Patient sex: M
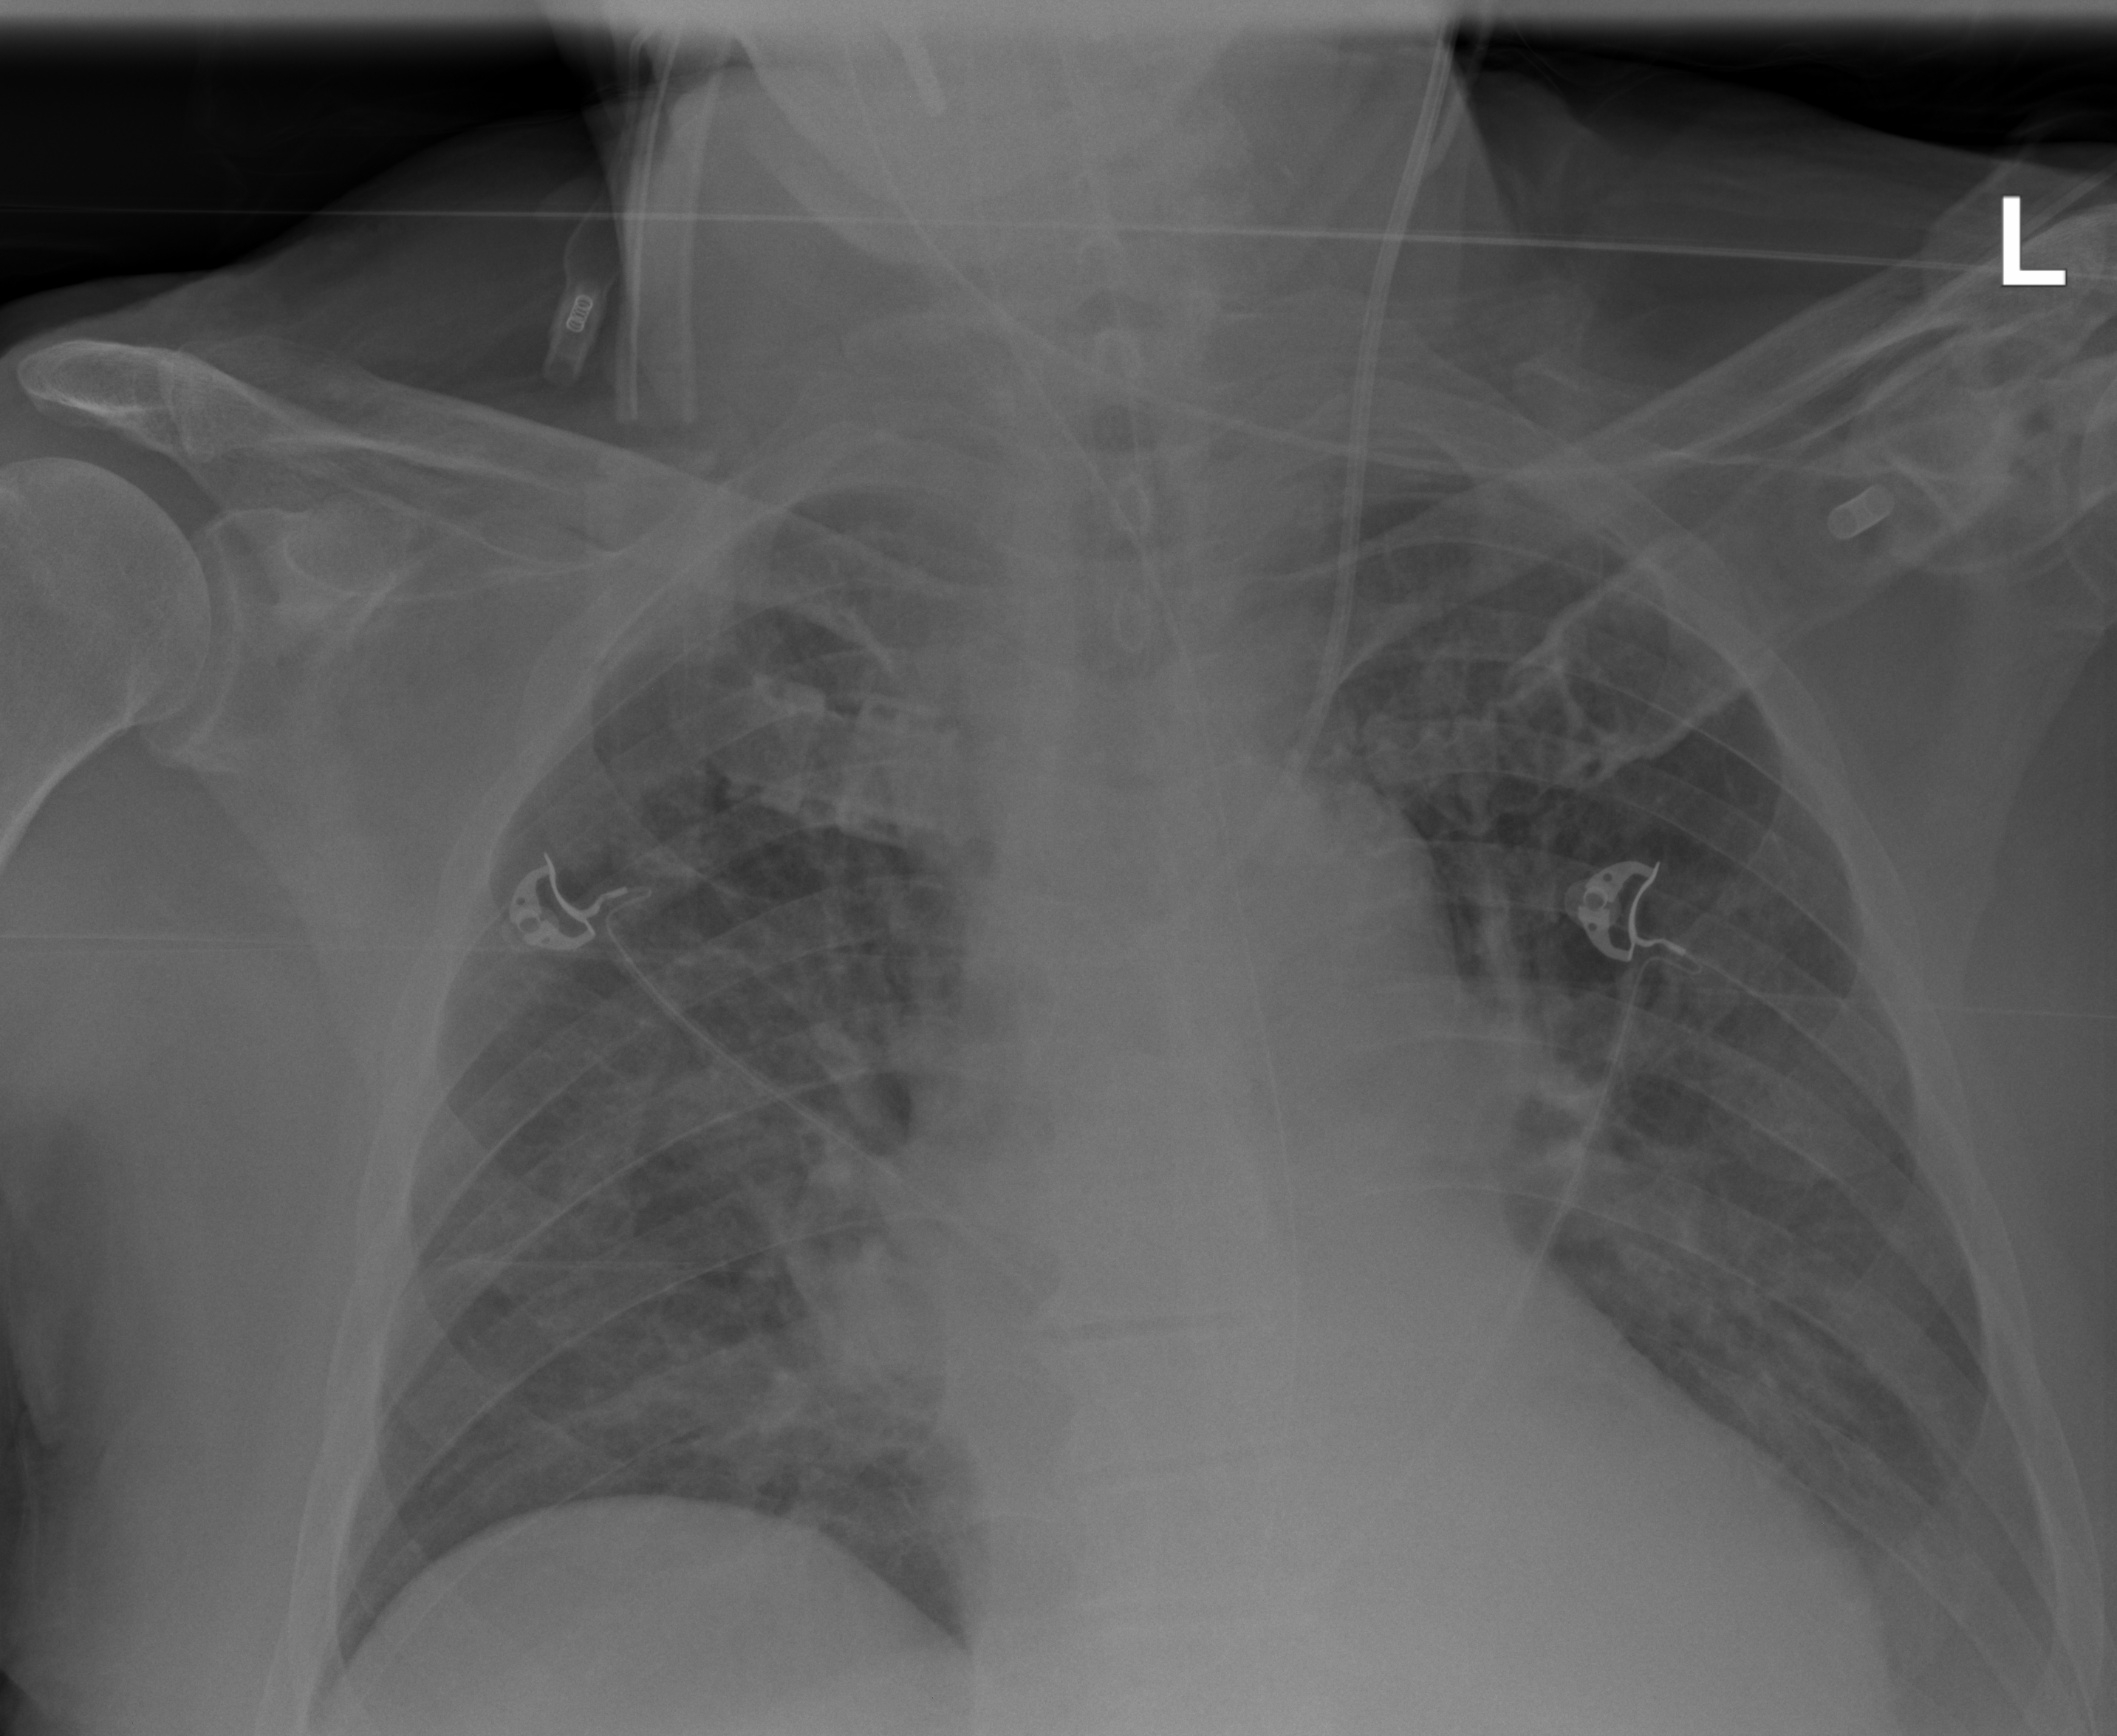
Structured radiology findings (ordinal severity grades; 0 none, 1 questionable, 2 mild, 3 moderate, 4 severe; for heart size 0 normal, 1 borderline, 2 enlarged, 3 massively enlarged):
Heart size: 2
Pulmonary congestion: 2
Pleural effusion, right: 0
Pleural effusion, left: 2
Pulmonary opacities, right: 0
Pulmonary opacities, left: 0
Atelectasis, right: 2
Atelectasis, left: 2